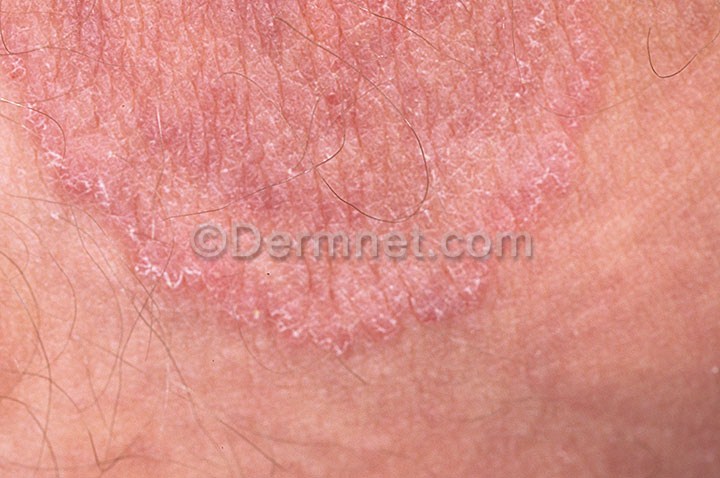
Disease: Tinea Ringworm Candidiasis and other Fungal Infections